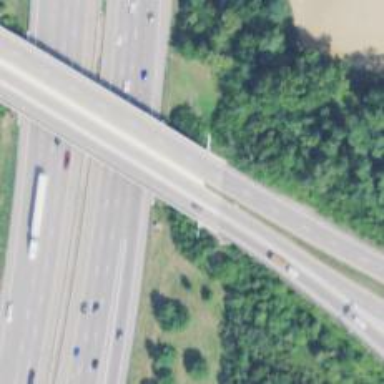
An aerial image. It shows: Bridge crossing over highway trunk expressway.